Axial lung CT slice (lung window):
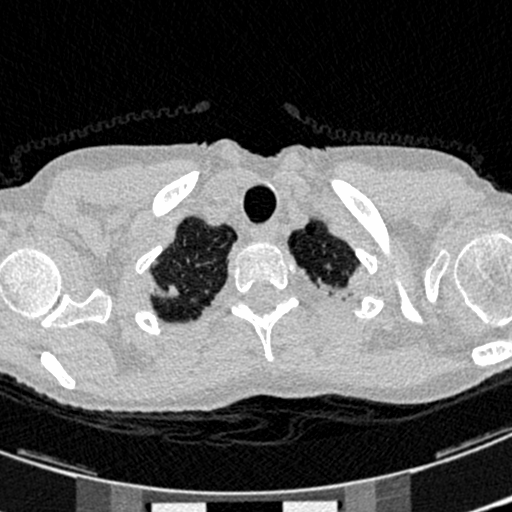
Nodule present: no